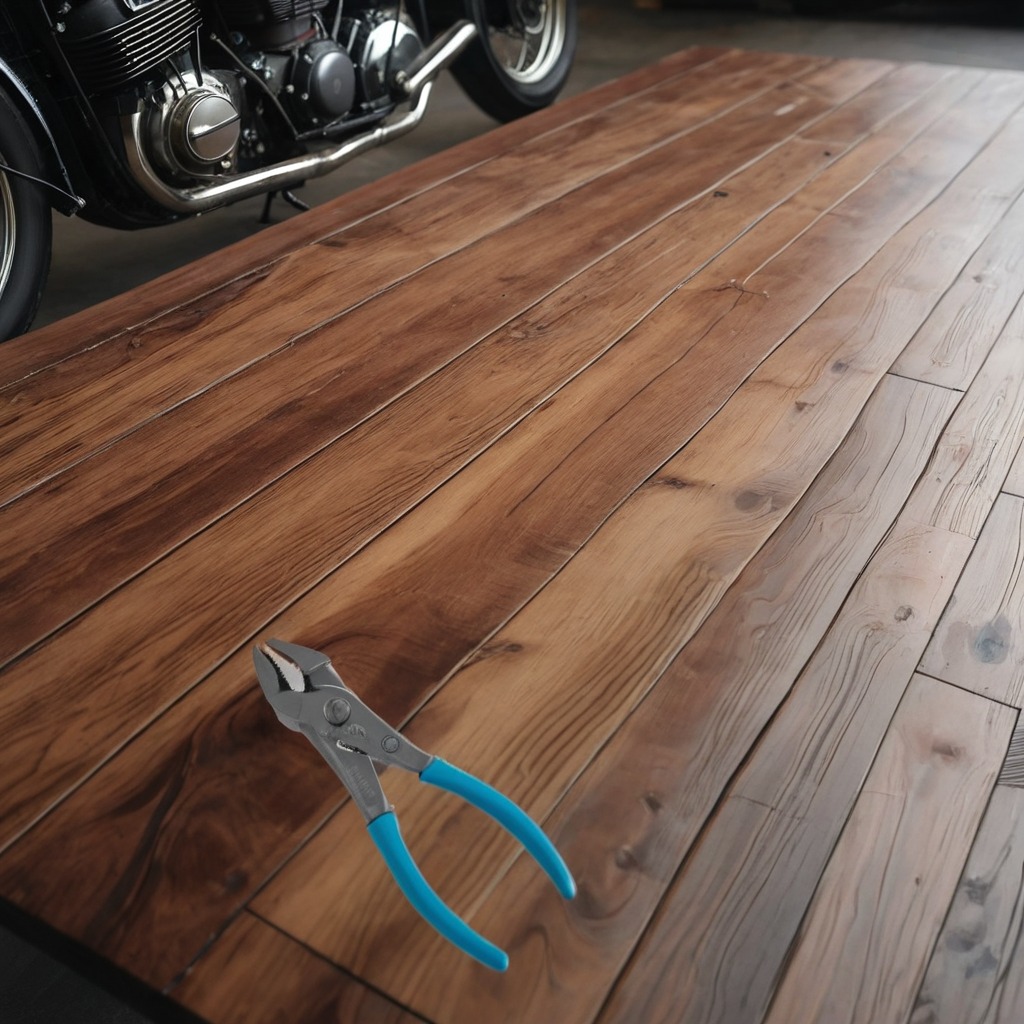
A plier lies on the wooden table.